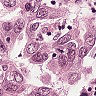
Metastatic tissue present: yes